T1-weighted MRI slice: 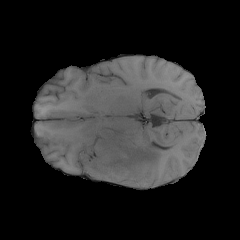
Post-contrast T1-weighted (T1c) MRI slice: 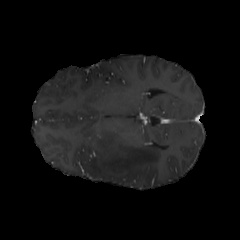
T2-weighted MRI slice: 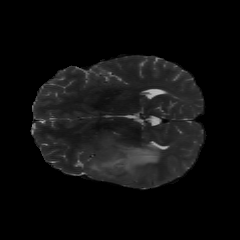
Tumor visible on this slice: yes